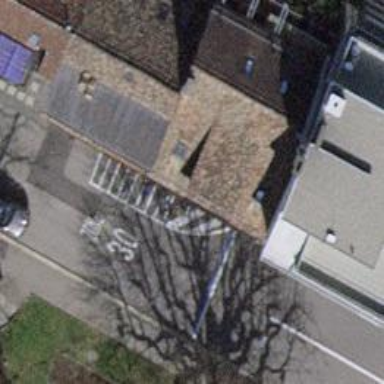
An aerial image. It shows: Bicycle parking area with wall loops.